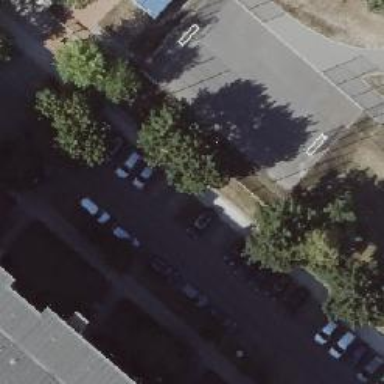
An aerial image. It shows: Residential road with separate sidewalks and parallel on-street parking on the right side. The road surface is asphalt.